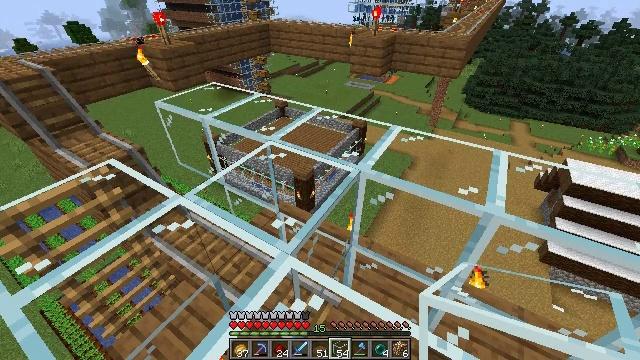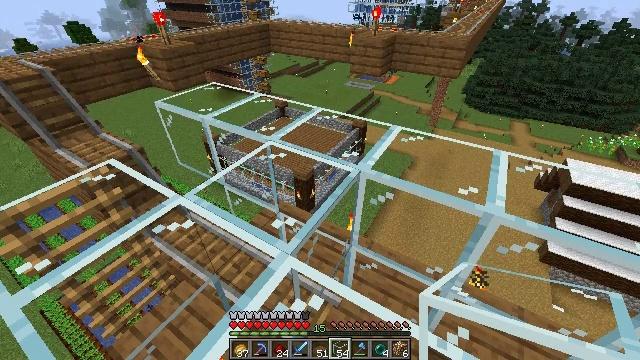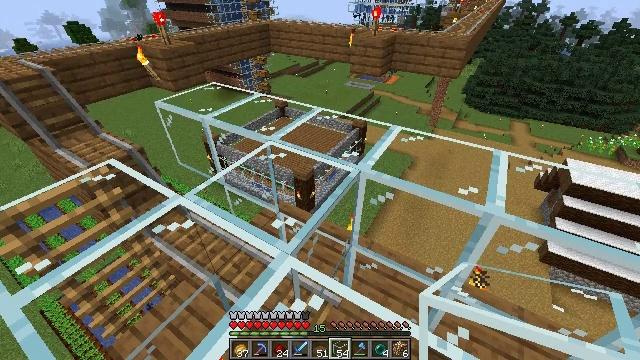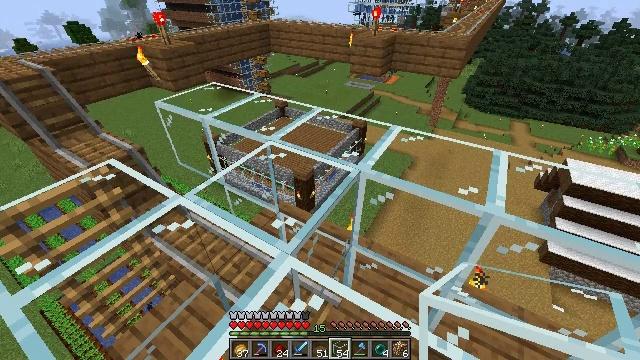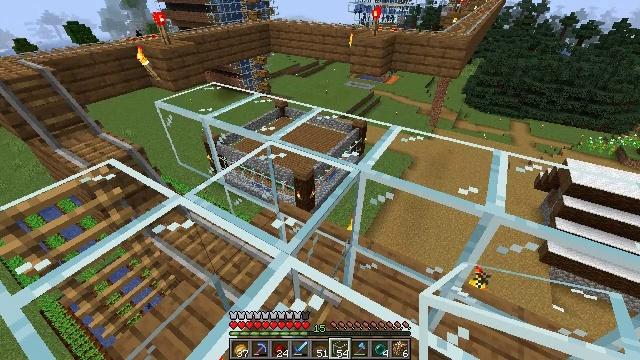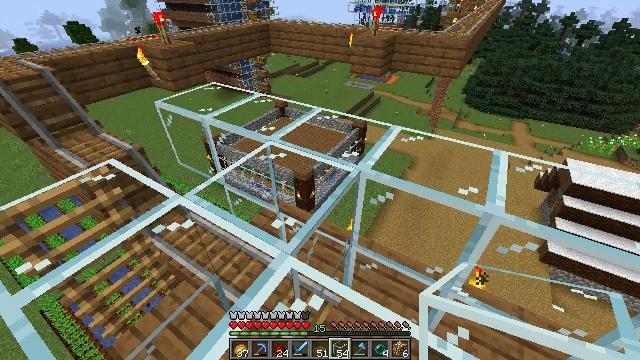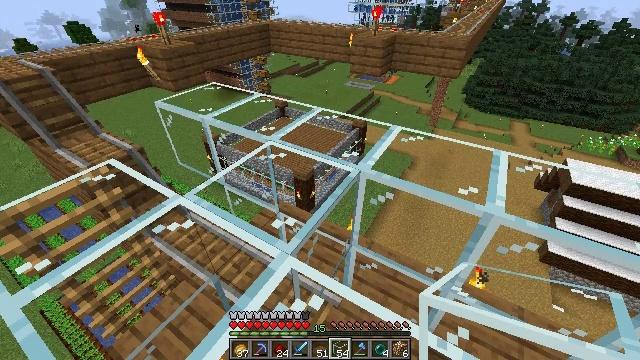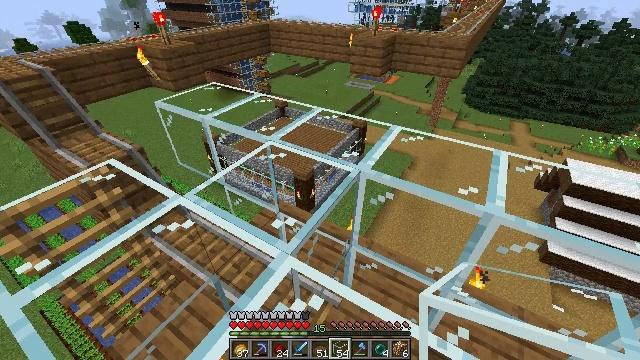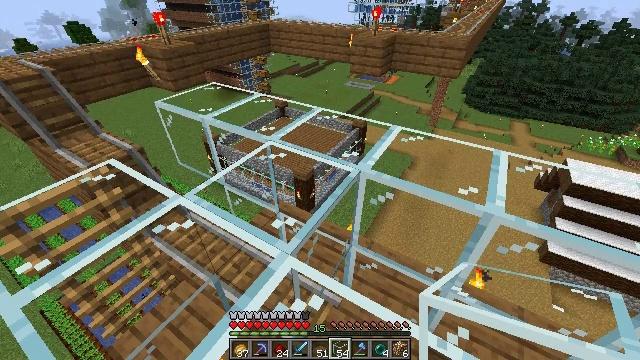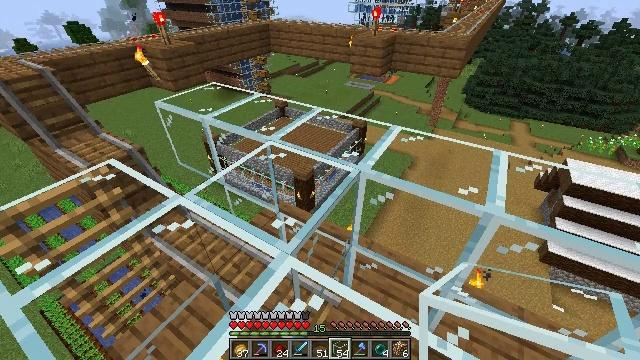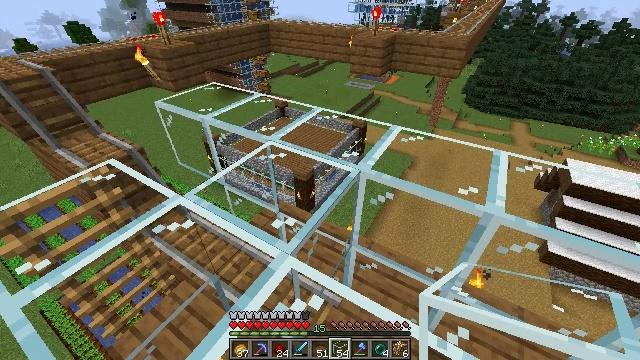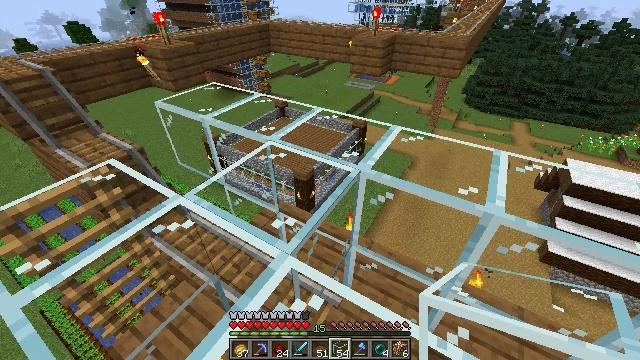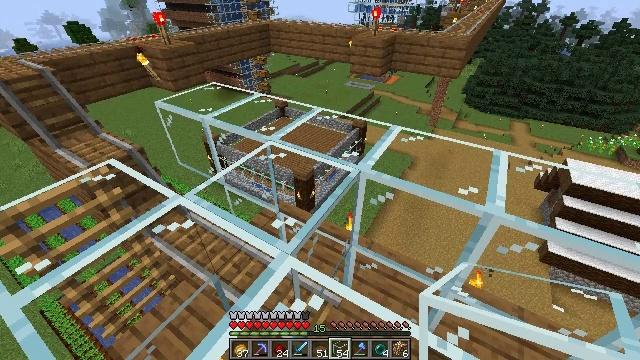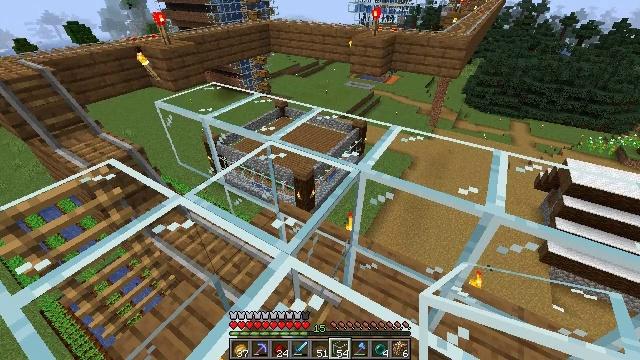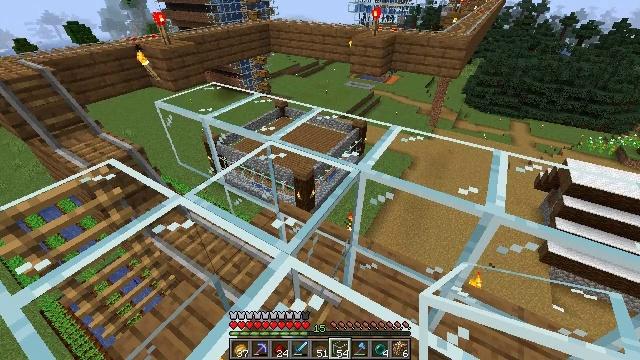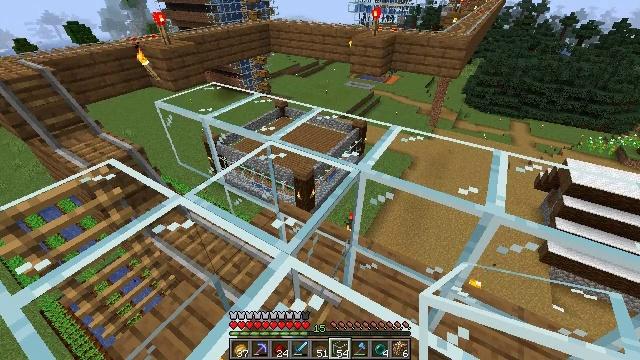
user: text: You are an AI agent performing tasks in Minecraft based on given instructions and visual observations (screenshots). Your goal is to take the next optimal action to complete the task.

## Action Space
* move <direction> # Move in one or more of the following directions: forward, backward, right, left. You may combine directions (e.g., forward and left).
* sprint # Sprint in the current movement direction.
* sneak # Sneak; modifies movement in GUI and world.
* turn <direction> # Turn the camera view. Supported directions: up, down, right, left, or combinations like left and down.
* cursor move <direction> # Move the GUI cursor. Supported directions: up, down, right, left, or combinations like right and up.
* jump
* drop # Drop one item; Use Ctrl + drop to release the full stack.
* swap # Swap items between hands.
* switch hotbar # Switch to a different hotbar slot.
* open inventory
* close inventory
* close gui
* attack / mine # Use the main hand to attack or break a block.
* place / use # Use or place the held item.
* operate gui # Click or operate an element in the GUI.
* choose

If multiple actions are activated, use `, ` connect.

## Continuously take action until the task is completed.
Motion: motion action
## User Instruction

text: Break the glass block.
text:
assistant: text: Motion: sneak
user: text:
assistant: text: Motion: sneak
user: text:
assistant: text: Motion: sneak
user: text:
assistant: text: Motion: sneak
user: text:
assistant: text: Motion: sneak
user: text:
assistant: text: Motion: sneak
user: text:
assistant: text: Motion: sneak
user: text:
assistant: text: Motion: sneak
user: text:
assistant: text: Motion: sneak
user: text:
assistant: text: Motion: sneak
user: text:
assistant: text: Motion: sneak
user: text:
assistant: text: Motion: sneak
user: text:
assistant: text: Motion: sneak
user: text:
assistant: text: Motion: sneak
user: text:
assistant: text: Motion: sneak
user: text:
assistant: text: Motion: sneak
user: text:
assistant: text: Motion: sneak
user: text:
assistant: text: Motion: sneak
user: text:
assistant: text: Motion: sneak
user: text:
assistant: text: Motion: sneak
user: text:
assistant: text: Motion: sneak
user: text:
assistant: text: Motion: sneak
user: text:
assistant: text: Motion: sneak
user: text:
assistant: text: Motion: sneak
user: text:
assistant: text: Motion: sneak
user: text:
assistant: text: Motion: sneak
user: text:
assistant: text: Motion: sneak
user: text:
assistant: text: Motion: sneak
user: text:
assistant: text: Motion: sneak
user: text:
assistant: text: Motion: sneak